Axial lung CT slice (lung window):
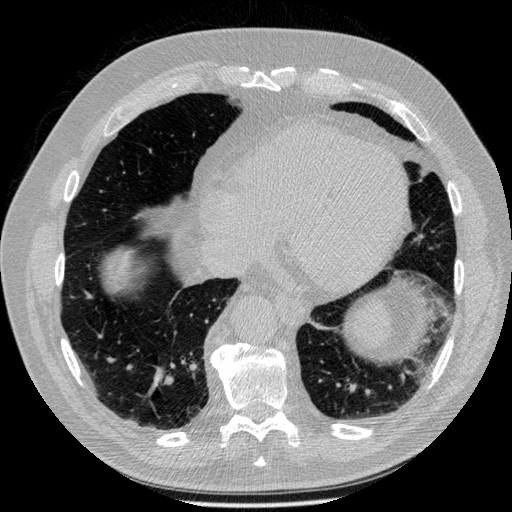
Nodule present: no